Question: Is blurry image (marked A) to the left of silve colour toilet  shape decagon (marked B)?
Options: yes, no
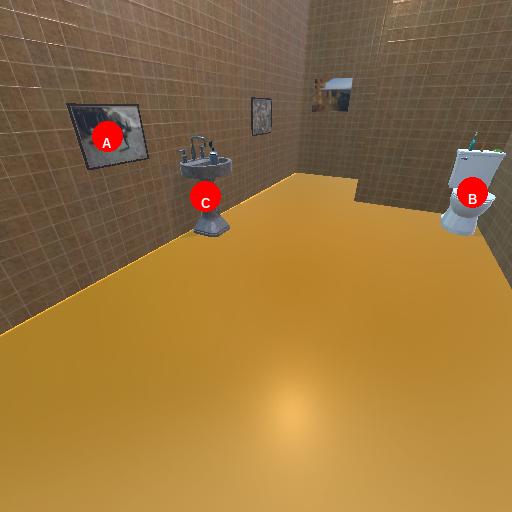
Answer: yes